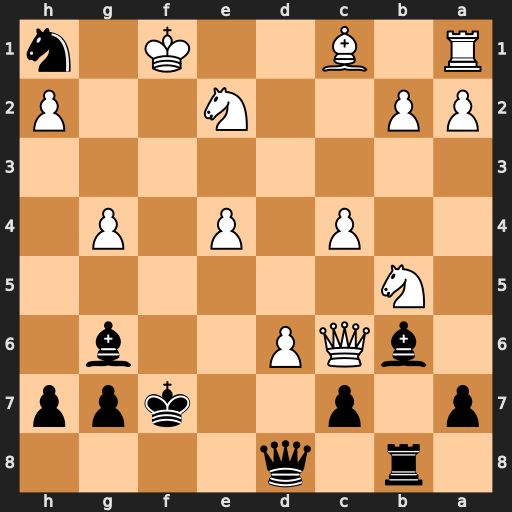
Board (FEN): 1r1q4/p1p2kpp/1bQP2b1/1N6/2P1P1P1/8/PP2N2P/R1B2K1n
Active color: b
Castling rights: -
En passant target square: -
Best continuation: Qh4 Be3 Kg8